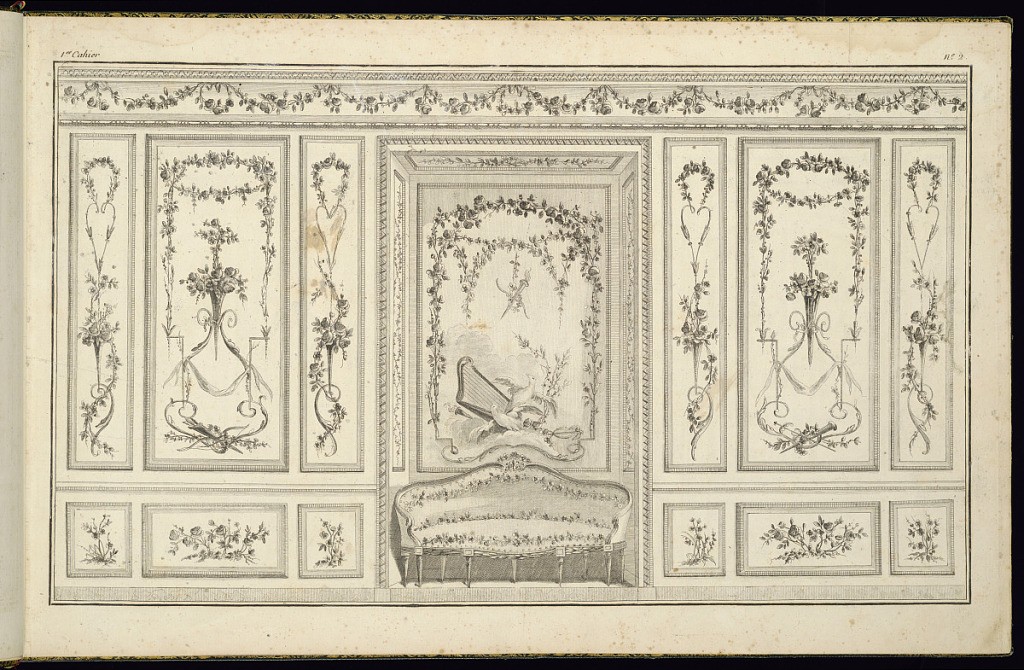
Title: Interior Wall Elevation with a Sofa
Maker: Pierre Ranson, French, 1736–1786
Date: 1777–79
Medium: Etching and engraving on laid paper
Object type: Print
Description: A design for an interior wall featuring ornately painted wall panels with a sofa in a niche. The panels include flowers, festoons of flowers, flaming torches, bows, quivers of arrows, hearts, fleurons, pearls, scrolling acanthus leaves, birds, a harp, clouds, and caduceus. The sofa is upholstered with a textile featuring festoons of flowers along the edges. The plate is numbered.